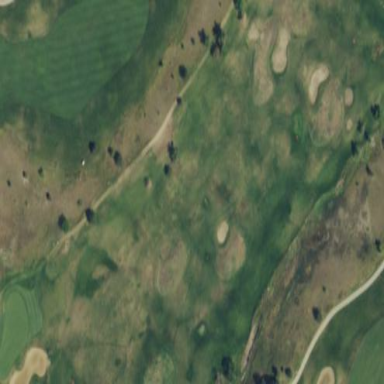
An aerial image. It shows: Rough grassy area used for golf.